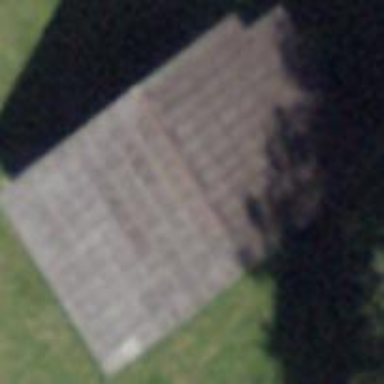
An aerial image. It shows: Barn.